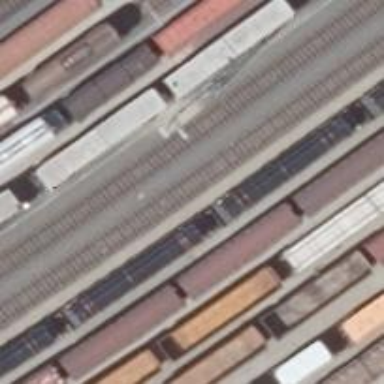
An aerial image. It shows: Railway yard with electrified contact lines.